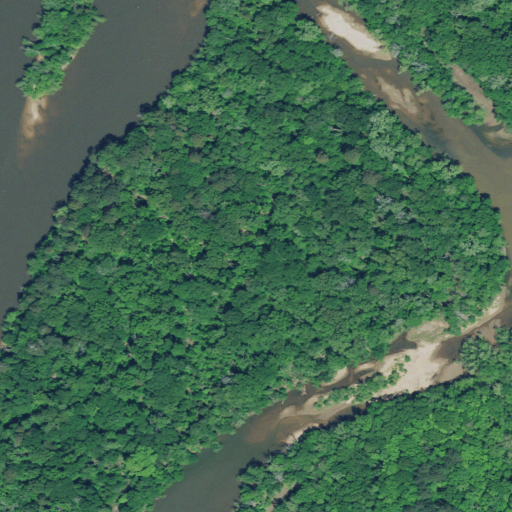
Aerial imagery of island in South Carolina named McDowell Island containing mixed forest, open water, woody wetlands, deciduous forest, grassland, herbaceous wetlands, and evergreen forest